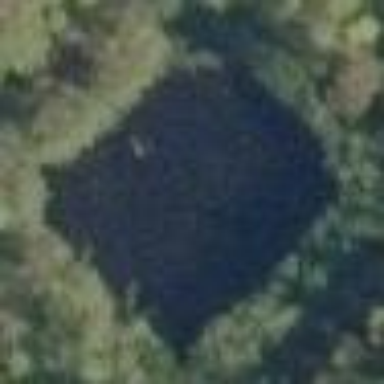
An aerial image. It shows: Pond surrounded by natural water.